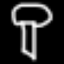
Label: mushroom